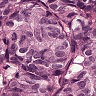
Metastatic tissue present: yes